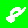
Digit: 8